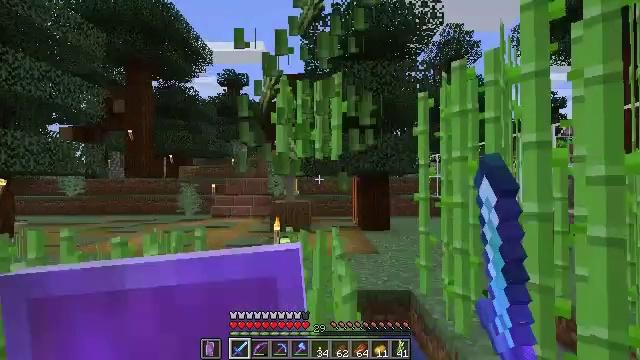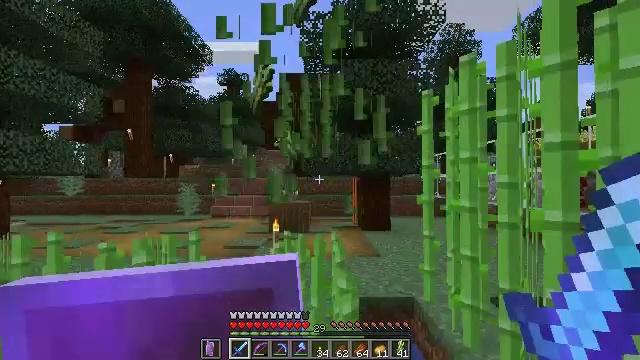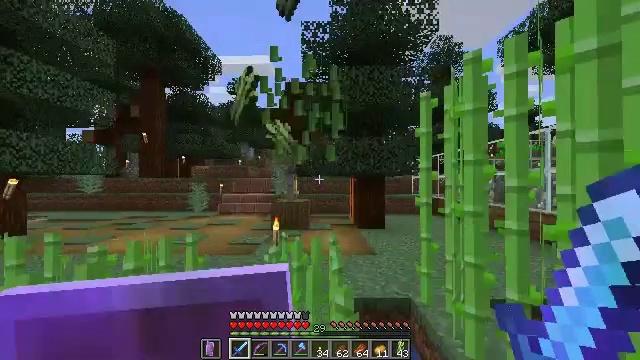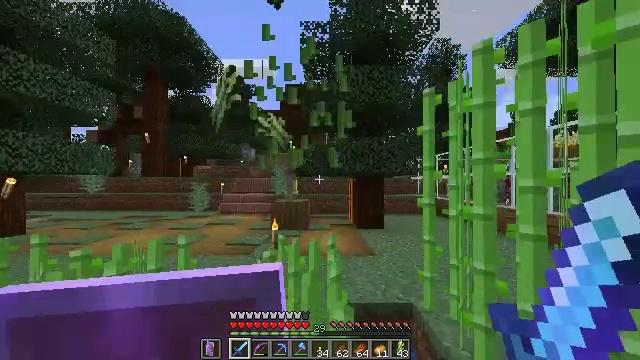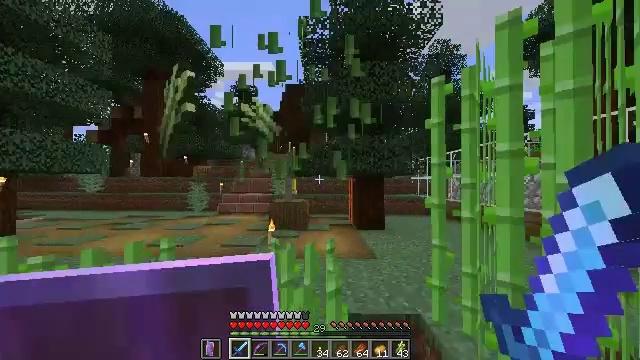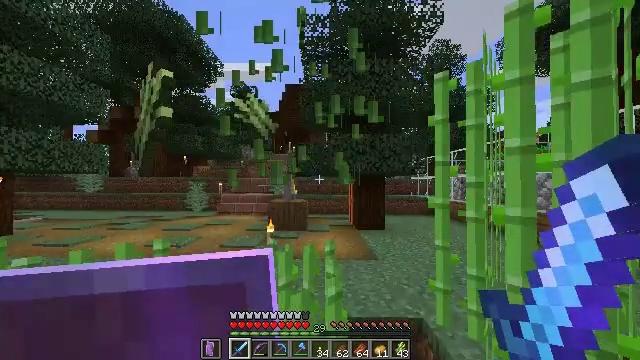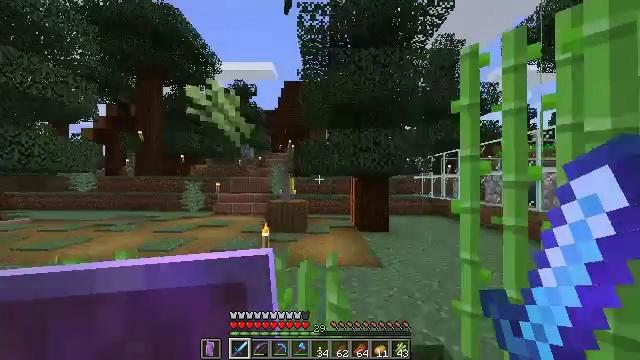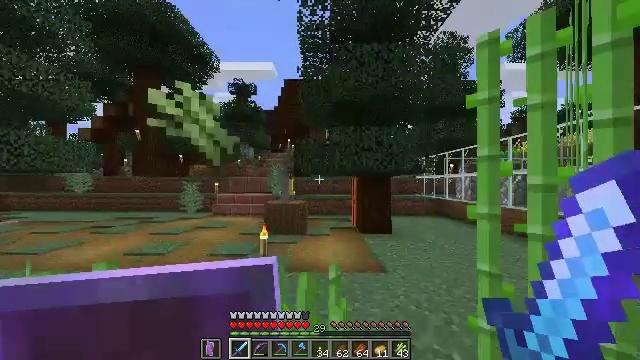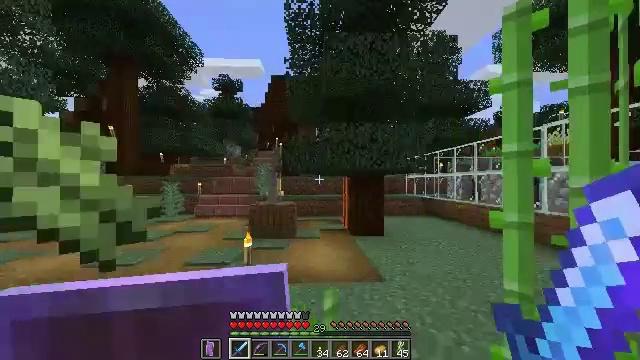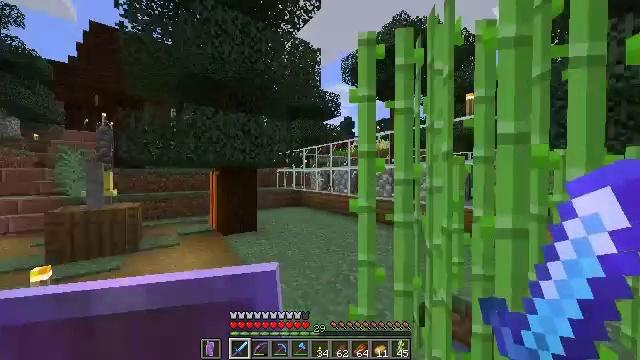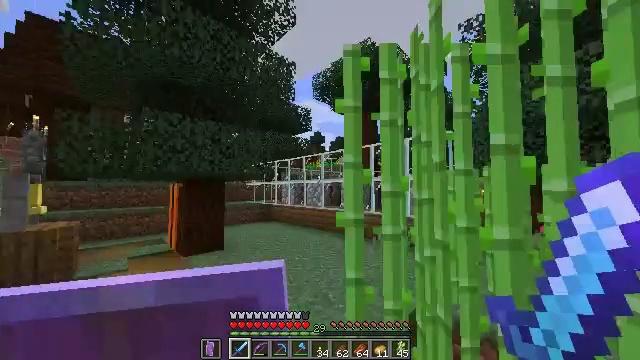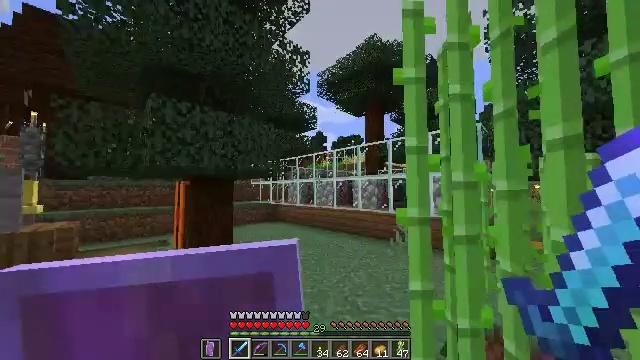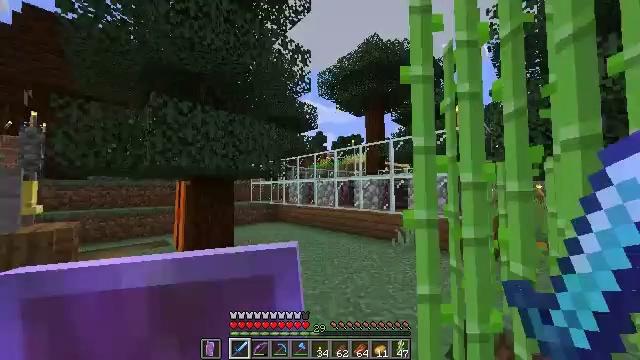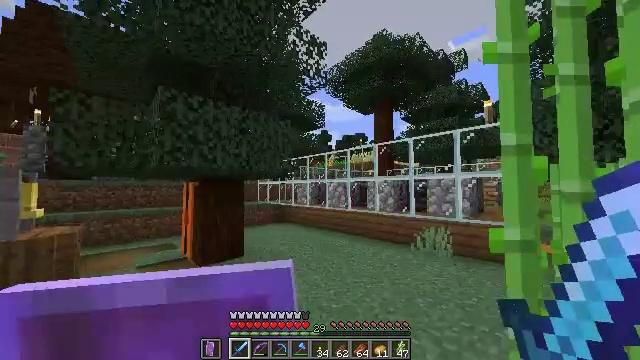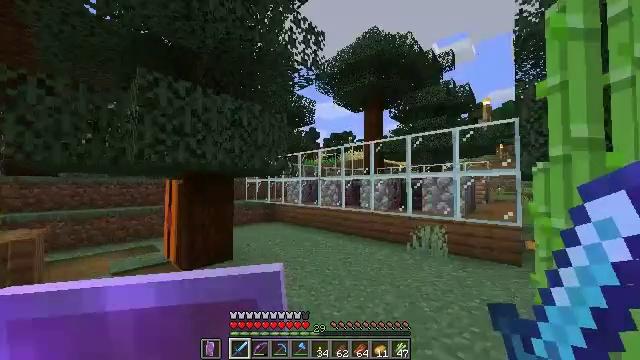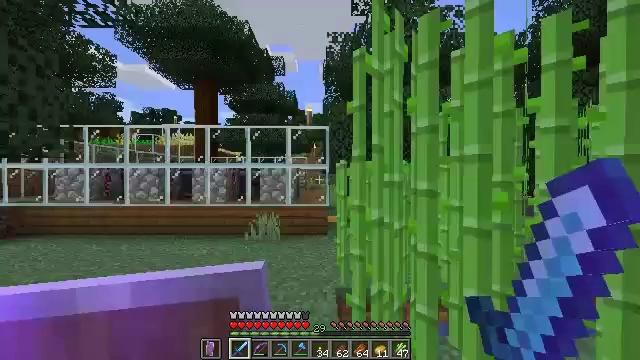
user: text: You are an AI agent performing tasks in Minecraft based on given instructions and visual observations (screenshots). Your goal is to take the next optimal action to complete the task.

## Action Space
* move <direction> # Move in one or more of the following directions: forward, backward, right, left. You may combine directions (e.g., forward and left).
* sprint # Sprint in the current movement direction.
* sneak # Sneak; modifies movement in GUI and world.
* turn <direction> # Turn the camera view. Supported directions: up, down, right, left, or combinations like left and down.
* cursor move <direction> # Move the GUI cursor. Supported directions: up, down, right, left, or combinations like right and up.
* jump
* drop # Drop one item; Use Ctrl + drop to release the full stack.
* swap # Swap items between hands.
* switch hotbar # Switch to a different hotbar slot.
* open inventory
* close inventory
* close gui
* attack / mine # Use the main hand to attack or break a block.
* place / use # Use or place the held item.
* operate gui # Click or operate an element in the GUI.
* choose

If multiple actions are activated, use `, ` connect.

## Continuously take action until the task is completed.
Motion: motion action
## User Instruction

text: Mine the sugar cane near rivers.
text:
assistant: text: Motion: move forward, sprint
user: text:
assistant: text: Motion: move forward
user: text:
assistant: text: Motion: move forward
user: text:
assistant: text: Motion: move forward
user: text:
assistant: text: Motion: move forward
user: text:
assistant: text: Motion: move forward
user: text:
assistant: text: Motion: move forward
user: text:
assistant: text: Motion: move forward, turn right
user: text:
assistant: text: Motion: move forward and move left, turn right and down
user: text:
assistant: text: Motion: move forward and move left, turn right and up
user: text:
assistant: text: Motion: move forward and move left
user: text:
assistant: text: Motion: move forward and move left
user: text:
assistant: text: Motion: move forward and move left
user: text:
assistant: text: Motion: move forward and move left, turn right
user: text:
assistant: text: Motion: move forward and move left, turn right and down
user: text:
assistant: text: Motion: move forward and move left, turn right and down
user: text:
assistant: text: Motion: move forward and move left, turn right and up
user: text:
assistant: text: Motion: move forward and move left
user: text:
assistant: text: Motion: move forward and move left
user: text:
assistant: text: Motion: move forward and move left, turn right and down
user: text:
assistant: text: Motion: move left, turn right
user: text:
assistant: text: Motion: move left, turn right
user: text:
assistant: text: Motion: move left, turn right
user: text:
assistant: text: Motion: turn right
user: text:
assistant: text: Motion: turn right
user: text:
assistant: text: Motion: turn right
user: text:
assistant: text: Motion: turn right and up
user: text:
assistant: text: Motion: turn right
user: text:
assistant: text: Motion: turn right and up, attack / mine
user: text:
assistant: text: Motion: move forward, attack / mine